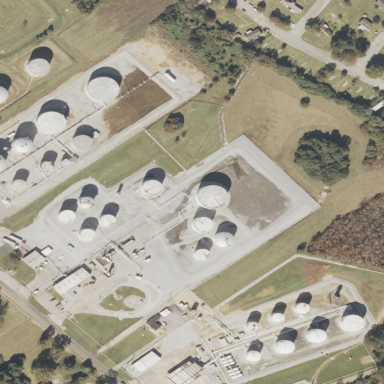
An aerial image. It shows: Industrial area designated as petroleum terminal.